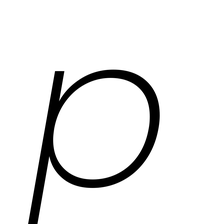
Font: Poppins-ExtraLightItalic